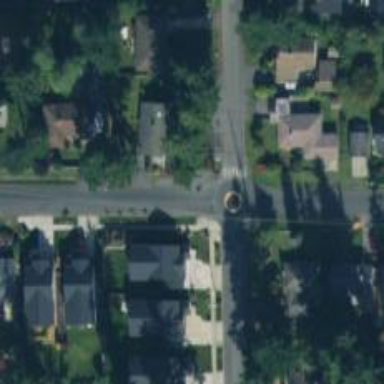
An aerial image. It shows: Mini roundabout on the road.